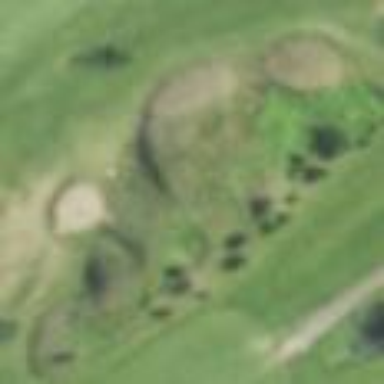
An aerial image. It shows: Golf bunker filled with sandy terrain.